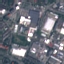
Land use / land cover: Industrial